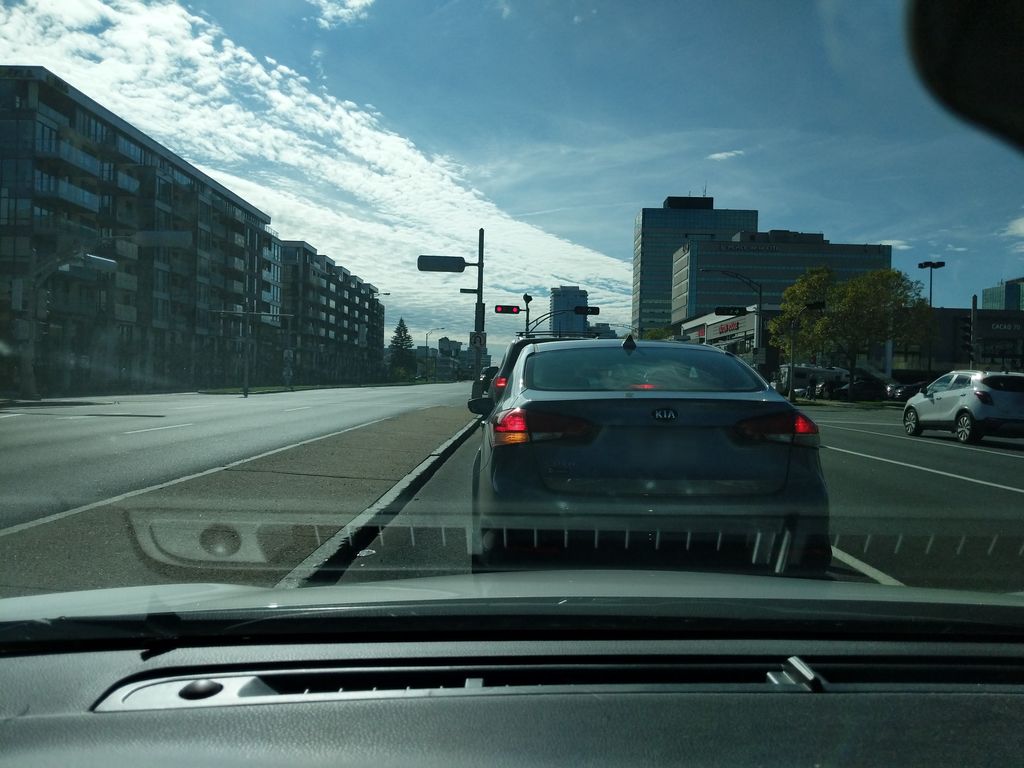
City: quebec_city